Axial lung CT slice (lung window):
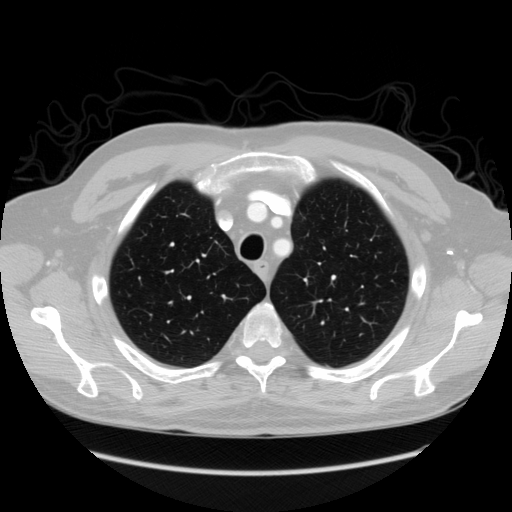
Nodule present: no